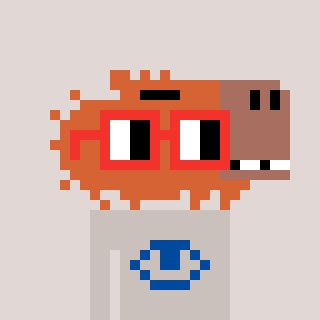
a pixel art character with square red glasses, a capybara-shaped head and a foggrey-colored body on a warm background